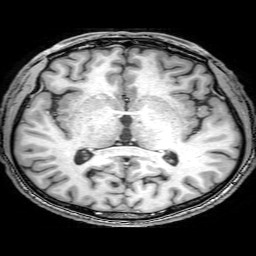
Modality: T1w
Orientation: coronal
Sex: male
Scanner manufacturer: philips
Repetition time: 0.008168 s
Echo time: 0.00374 s